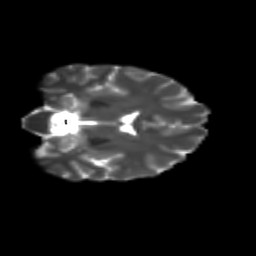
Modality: T2w
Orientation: coronal
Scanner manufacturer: siemens
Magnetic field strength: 3 T
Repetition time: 9.2 s
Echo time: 0.084 s